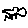
Label: cloud